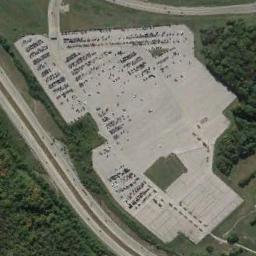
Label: parking_lot